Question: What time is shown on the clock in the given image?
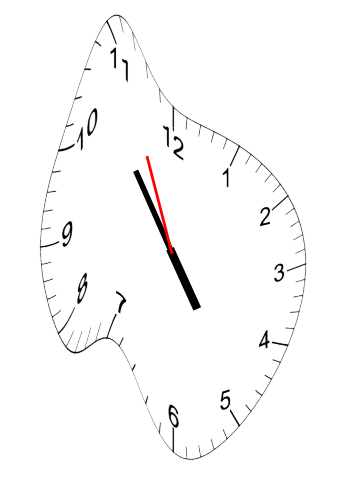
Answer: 04:53:56